Interaction volume radius: 10 \u00c5
Interaction volume height: 10 \u00c5
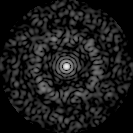
Disorder parameter: 0.8493